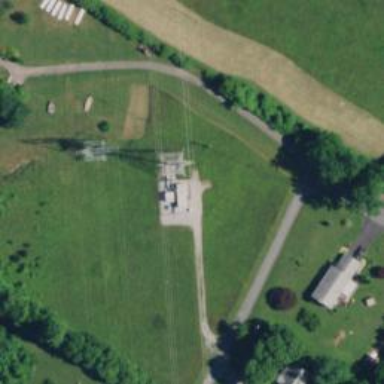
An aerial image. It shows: Man-made mast used for communication purposes.